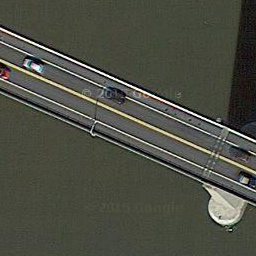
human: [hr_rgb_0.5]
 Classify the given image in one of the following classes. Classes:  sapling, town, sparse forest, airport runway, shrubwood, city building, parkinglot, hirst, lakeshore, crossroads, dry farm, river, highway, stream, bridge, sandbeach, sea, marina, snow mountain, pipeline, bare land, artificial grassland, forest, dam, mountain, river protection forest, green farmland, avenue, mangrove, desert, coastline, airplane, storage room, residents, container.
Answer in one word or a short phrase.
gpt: bridge